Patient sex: M
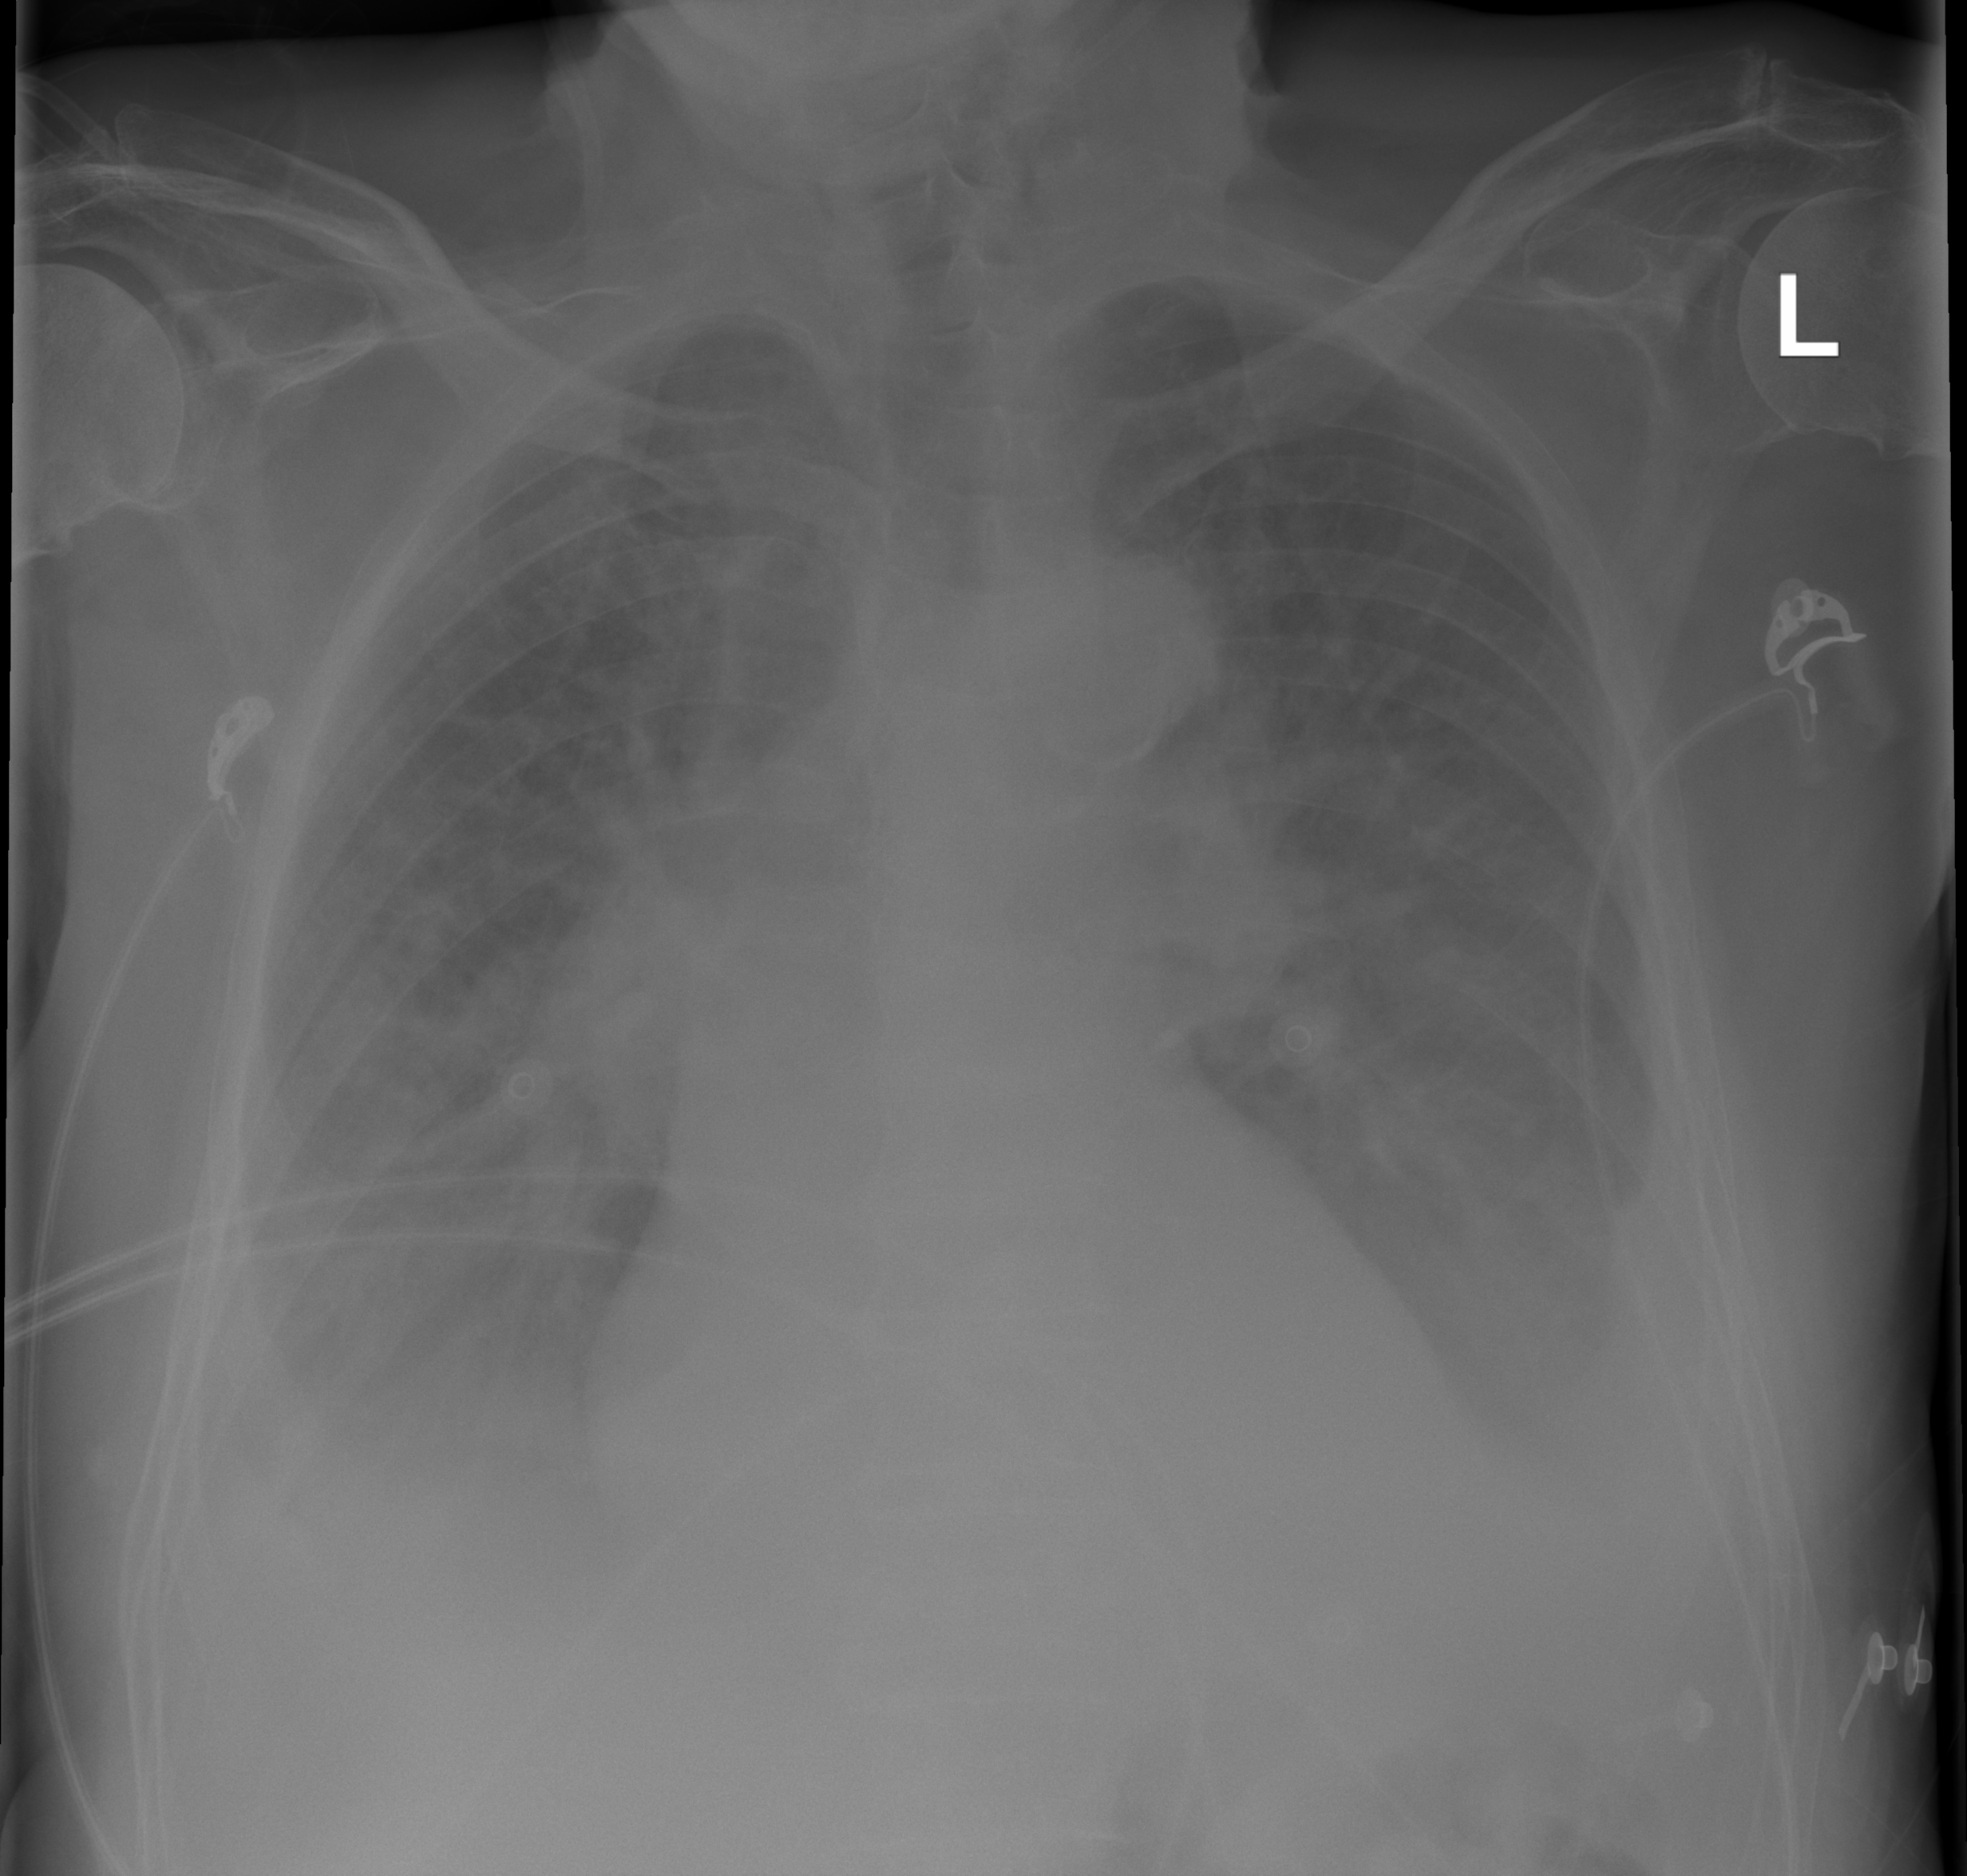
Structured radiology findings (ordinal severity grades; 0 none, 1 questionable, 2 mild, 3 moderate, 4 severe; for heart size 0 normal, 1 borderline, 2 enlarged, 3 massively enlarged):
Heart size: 0
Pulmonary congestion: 2
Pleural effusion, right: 3
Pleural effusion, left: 3
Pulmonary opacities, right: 0
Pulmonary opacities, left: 0
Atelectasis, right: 2
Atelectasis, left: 2